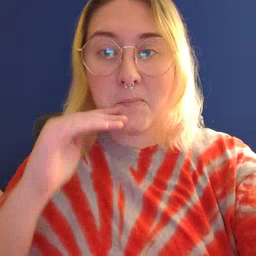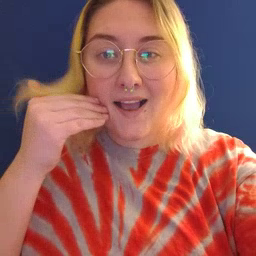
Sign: smile